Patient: sex M, age 46
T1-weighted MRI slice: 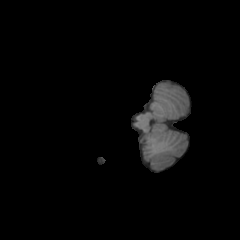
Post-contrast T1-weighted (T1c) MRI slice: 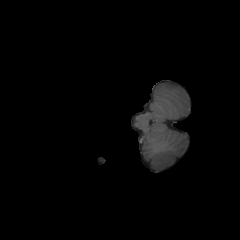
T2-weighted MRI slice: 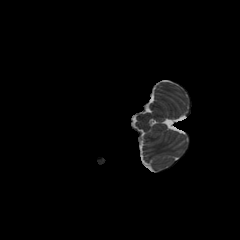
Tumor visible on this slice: no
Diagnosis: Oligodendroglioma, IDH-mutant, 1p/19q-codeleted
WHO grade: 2